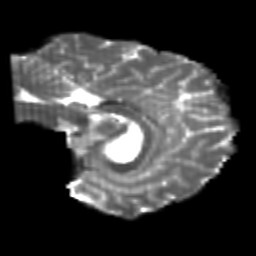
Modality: T2w
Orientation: sagittal
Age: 22
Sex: female
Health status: healthy
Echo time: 0.074 s